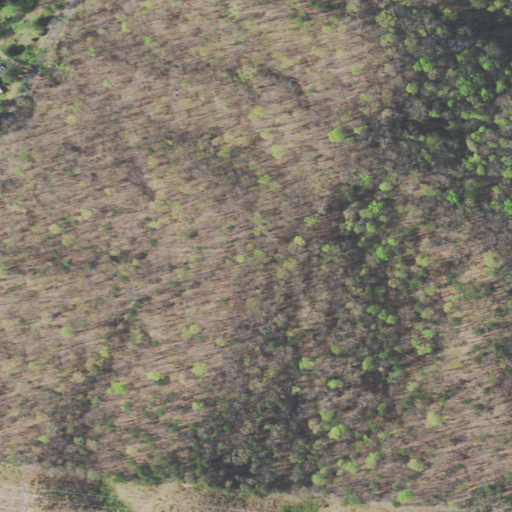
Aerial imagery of mountain in Tennessee named Mount Evil containing deciduous forest, open development, and pasture